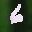
Label: 6